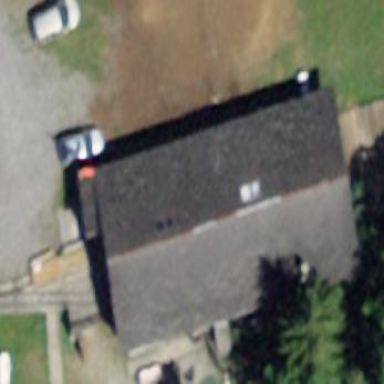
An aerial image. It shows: Shed.